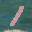
Label: 1